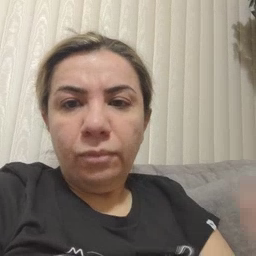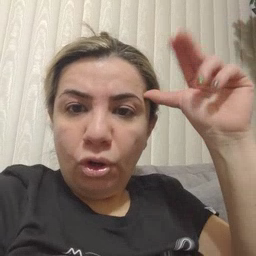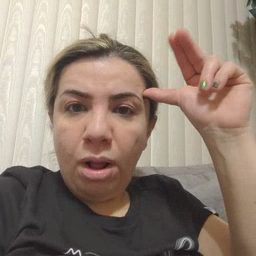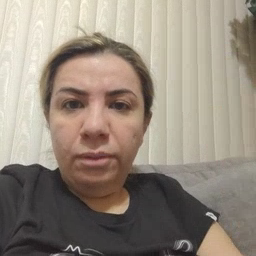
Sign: horse